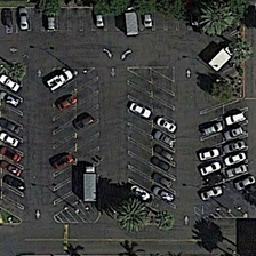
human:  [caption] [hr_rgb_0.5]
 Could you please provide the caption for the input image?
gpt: There is a coconut tree in front of the parking lot.

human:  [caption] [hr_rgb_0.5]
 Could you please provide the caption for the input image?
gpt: There is a coconut tree in front of the park.

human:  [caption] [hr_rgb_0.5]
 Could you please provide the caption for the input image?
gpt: There is a coconut tree in front of the parking lot.

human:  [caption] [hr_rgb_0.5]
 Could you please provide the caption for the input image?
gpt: There are coconut trees

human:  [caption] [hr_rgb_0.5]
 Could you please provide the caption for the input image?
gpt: There is a coconut tree in front of the parking lot.